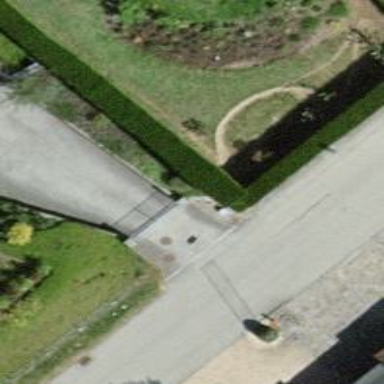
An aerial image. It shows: Hedge barrier.